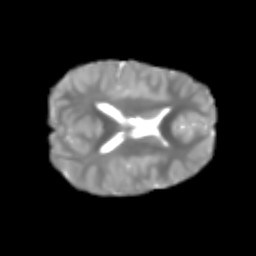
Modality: T2w
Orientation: axial
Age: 7
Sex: male
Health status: healthy